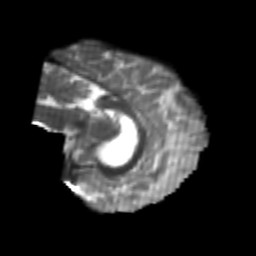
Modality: T2w
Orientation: sagittal
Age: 24
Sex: female
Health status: healthy
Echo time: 0.074 s